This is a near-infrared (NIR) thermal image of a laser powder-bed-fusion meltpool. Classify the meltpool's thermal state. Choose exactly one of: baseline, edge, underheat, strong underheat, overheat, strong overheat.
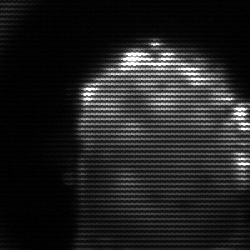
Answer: baseline